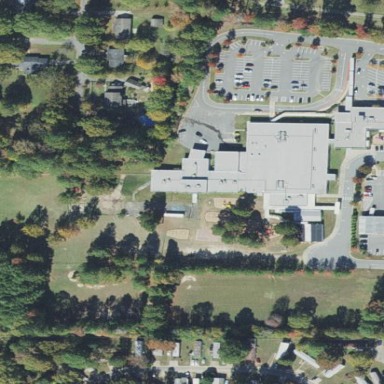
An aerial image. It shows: School.